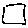
Label: square